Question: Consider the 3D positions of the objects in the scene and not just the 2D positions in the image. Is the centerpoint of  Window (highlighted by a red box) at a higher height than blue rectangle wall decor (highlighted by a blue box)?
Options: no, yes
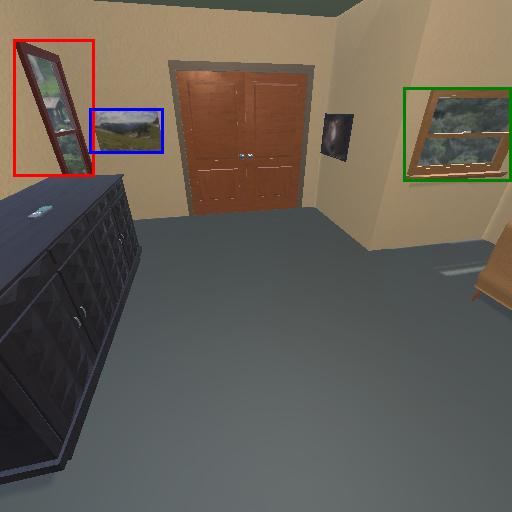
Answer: no